Interaction volume radius: 10 \u00c5
Interaction volume height: 10 \u00c5
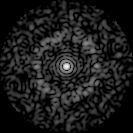
Disorder parameter: 0.8309